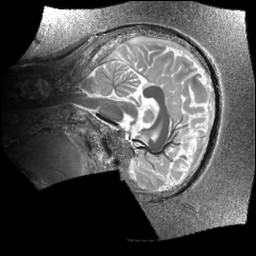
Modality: T1map
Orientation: sagittal
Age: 21
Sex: female
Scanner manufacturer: siemens
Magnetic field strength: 6.98 T
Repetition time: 6 s
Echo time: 0.00283 s